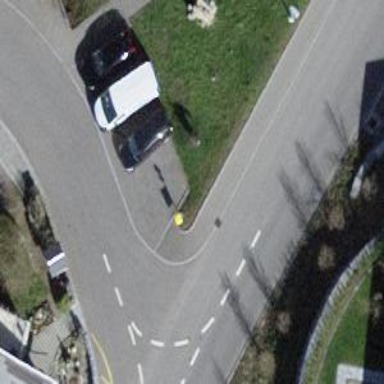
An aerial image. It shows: Post box.